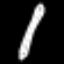
Label: pencil